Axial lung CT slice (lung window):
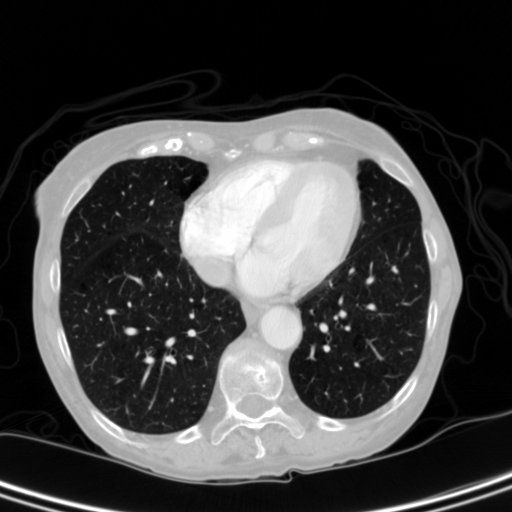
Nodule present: no